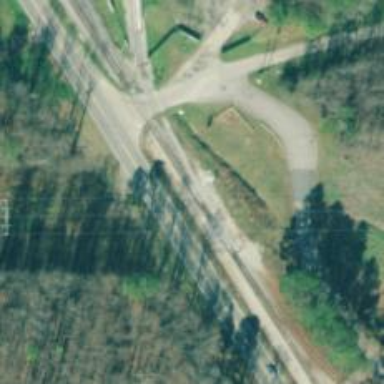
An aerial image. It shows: Railway spur junction.